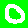
Digit: 0